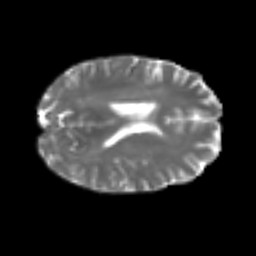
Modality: T2w
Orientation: axial
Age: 50
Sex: female
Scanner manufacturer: siemens
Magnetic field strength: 3 T
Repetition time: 4.999 s
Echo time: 0.07946 s